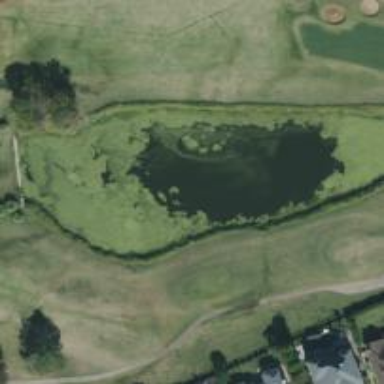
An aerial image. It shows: Water hazard in golf course. The hazard is natural water feature.